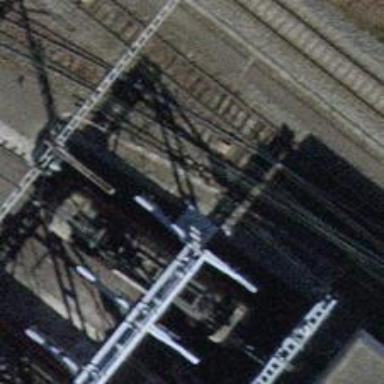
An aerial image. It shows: Railway yard with electrified contact lines.